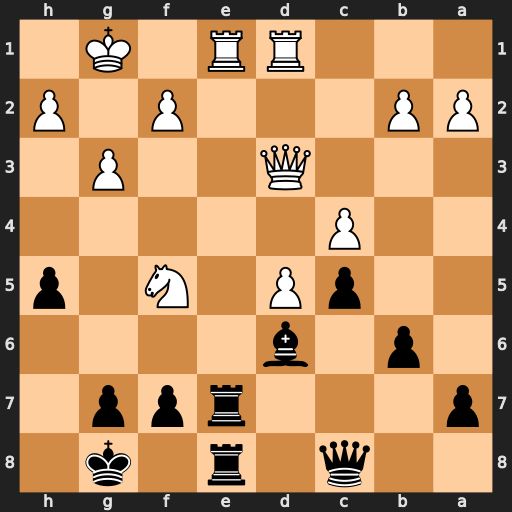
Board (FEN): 2q1r1k1/p3rpp1/1p1b4/2pP1N1p/2P5/3Q2P1/PP3P1P/3RR1K1
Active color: b
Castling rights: -
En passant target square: -
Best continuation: Rxe1+ Rxe1 Rxe1+